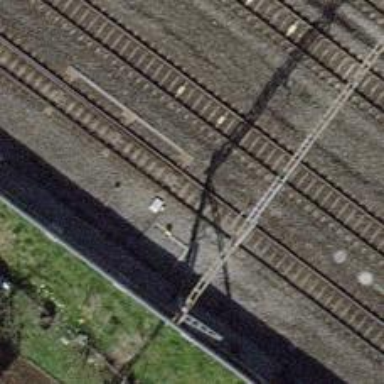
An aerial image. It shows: Railway switch.